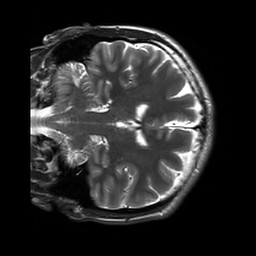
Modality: T2w
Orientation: coronal
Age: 27
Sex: male
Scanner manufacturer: siemens
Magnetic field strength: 3 T
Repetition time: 8.53 s
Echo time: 0.091 s